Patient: sex M, age 35
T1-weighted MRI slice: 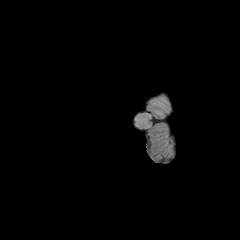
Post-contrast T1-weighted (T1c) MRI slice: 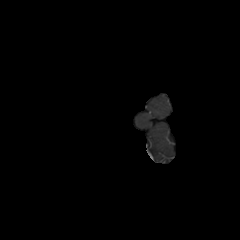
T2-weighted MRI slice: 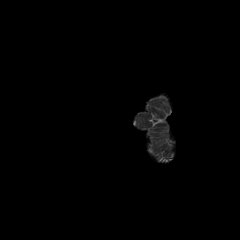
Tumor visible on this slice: no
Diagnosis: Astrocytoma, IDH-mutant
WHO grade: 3